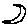
Label: moon